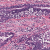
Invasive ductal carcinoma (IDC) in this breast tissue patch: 0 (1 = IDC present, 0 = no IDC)